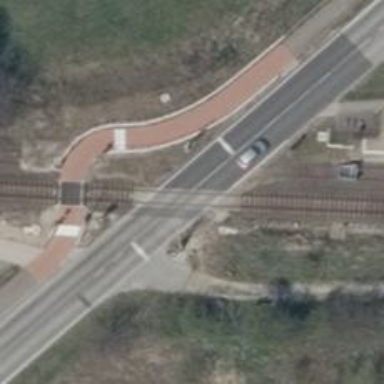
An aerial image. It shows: Level crossing on the railway with lights.